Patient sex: M
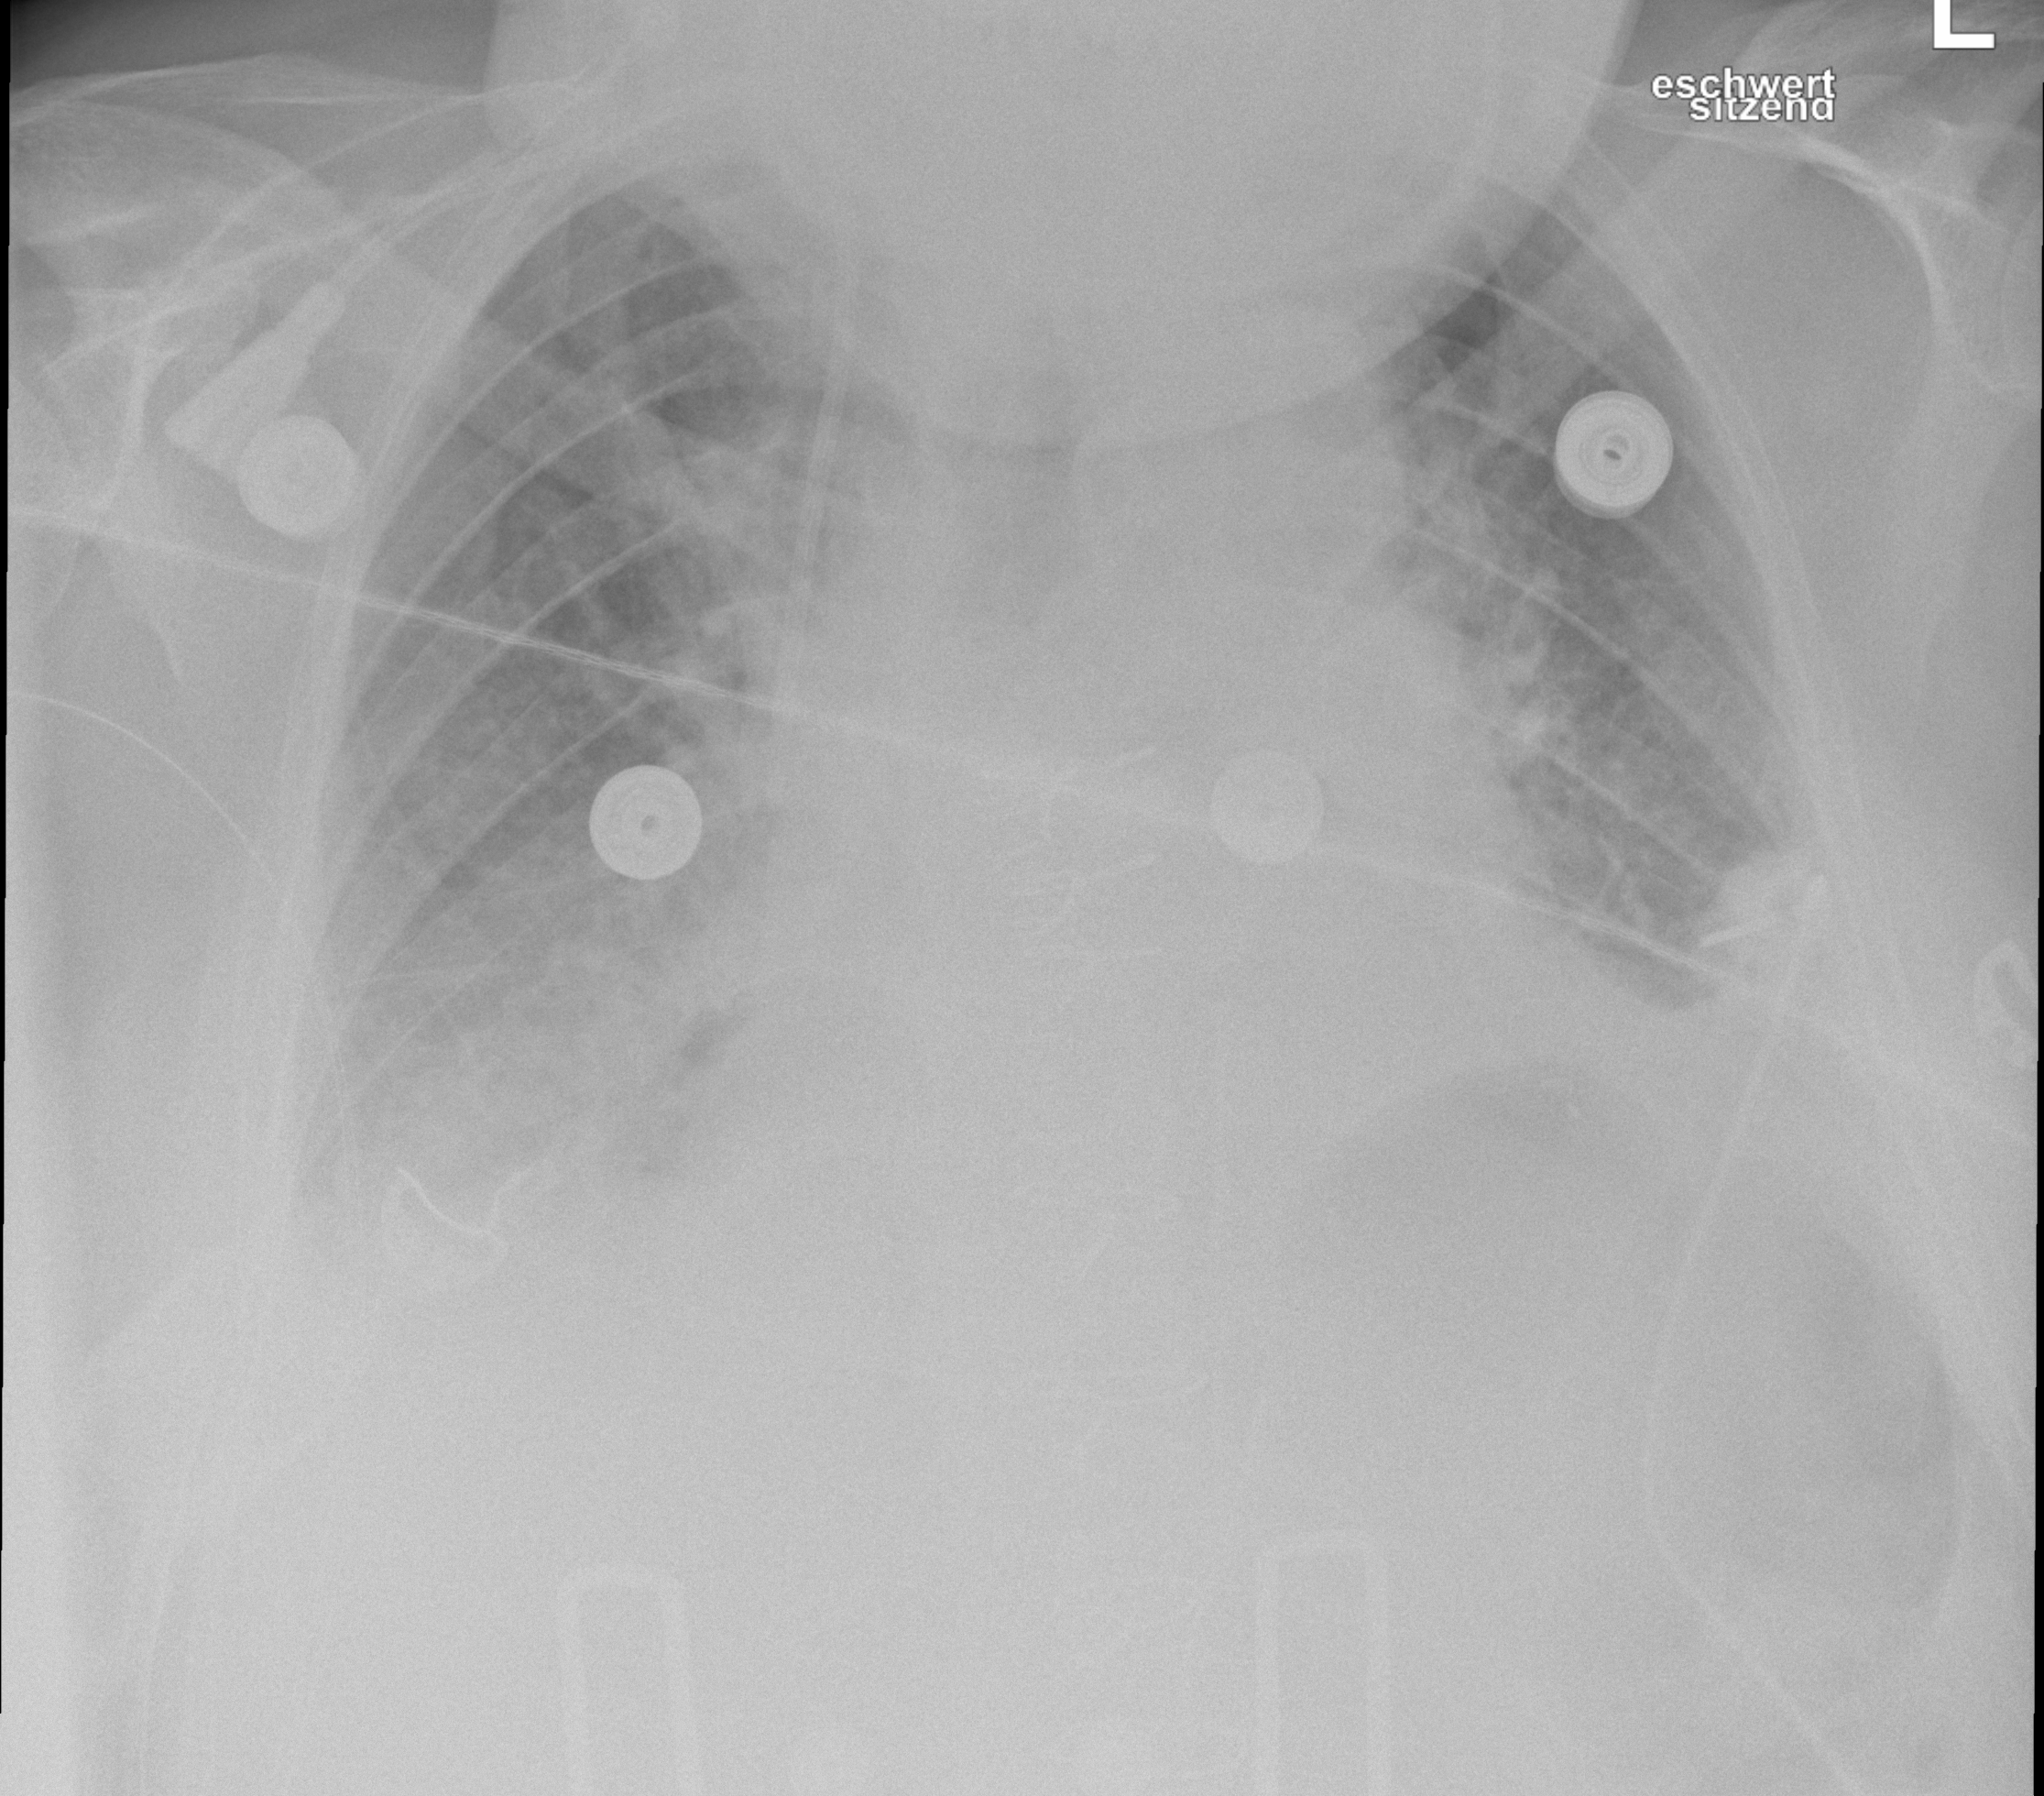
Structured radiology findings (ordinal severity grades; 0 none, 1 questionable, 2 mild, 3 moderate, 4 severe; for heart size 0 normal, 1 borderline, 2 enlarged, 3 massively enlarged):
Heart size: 2
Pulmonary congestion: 2
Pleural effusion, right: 2
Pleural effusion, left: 2
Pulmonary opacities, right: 2
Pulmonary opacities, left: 2
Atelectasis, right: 2
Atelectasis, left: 2